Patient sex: M
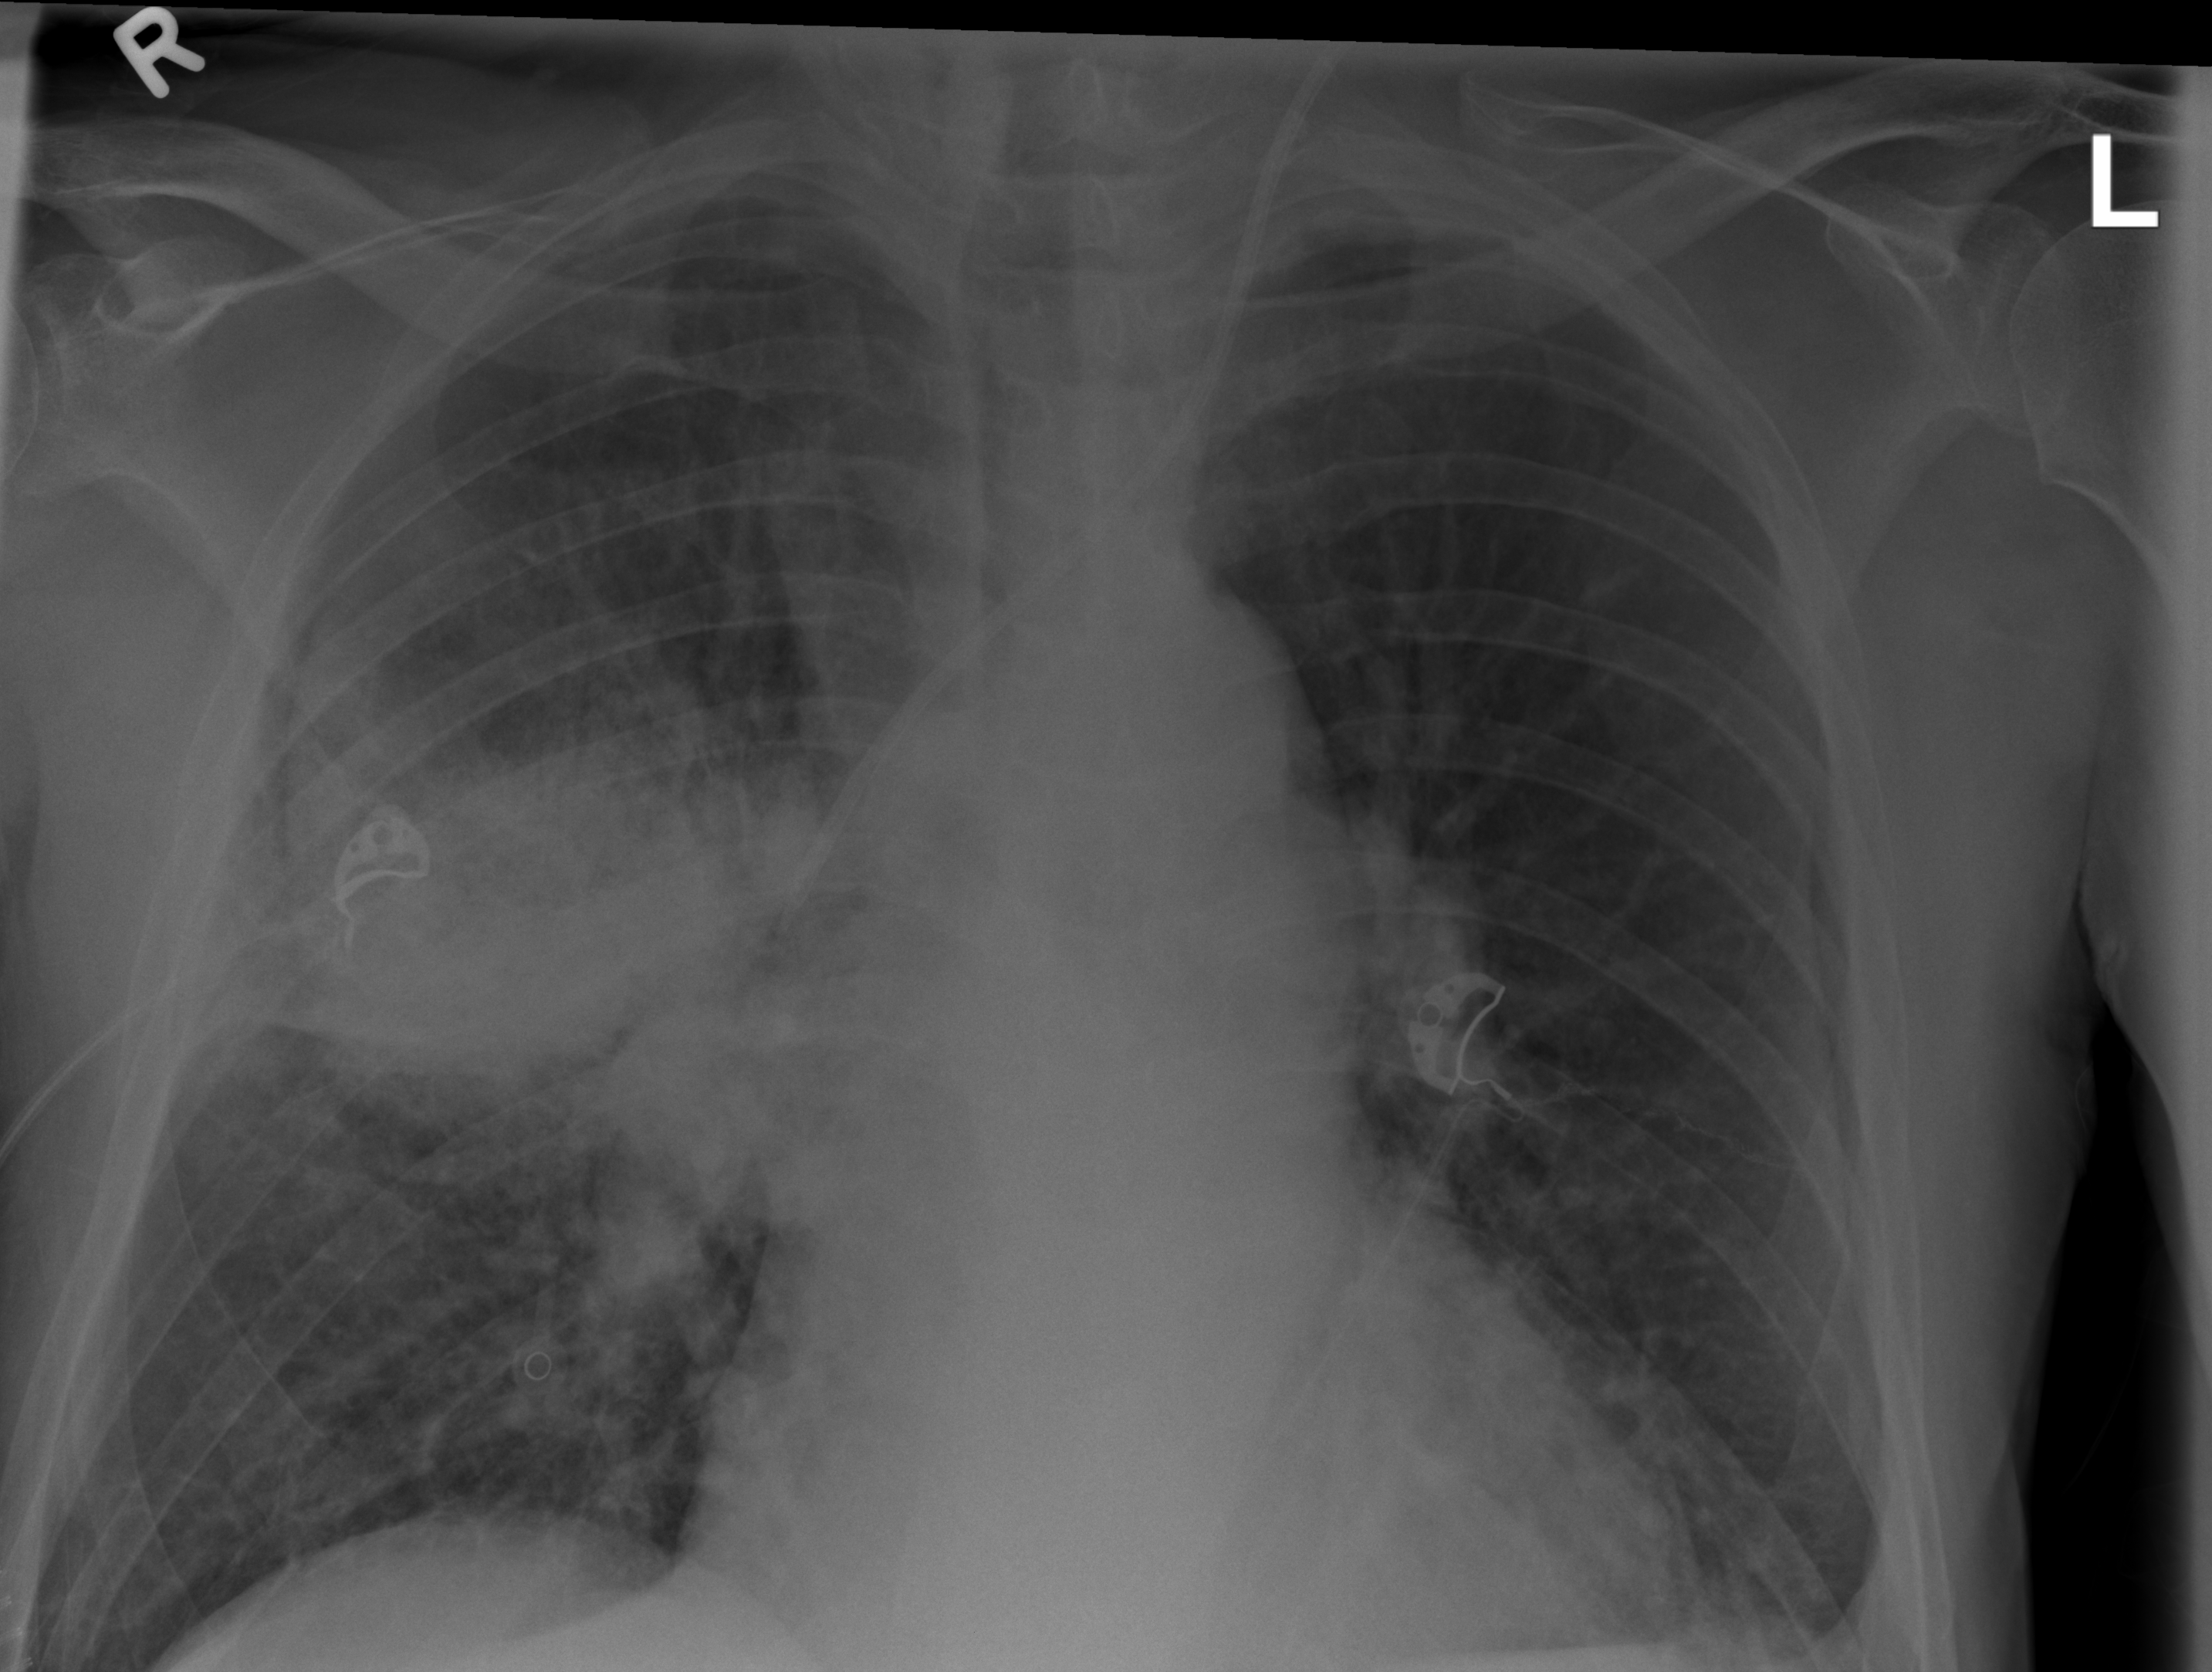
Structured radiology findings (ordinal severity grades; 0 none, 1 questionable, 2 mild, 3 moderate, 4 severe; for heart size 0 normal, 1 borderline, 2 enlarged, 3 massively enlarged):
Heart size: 0
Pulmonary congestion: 0
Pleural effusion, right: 0
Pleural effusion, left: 2
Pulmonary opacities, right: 3
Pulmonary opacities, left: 0
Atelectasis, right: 2
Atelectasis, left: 2